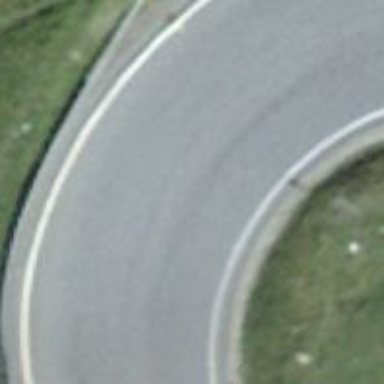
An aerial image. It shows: Primary road with asphalt surface.